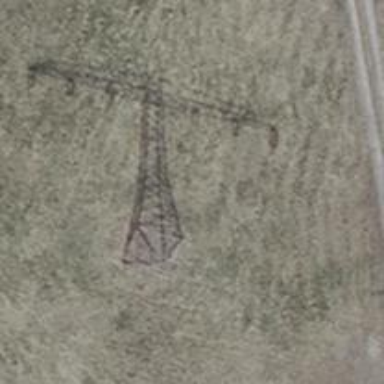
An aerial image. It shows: Power tower.